Question: I've been trying to build out an HTML/CSS structure that would produce something like the image I have attached. I'm looking to develop a container that houses a variable number of inline-elements with only one of those elements filling what the other inline elements don't.
I've seen a few solutions floating around but they always seem to deal with fixed-width elements then the one that fills the remaining space is set to 99%. I've asked this question before (and just now removed the post) and I hope this post better explains what I want to do. I'm really looking for a no JavaScript fix so I can apply this anywhere without having to luge code around with me as well.

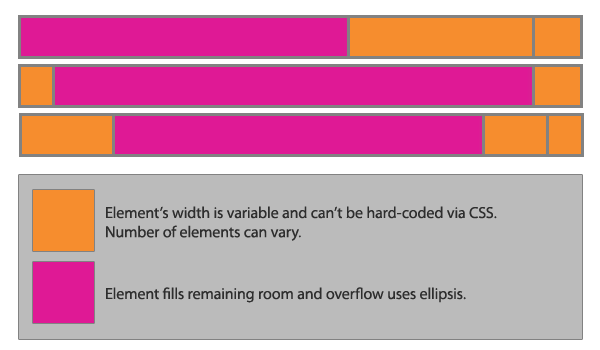
Answer: I think this is what you're looking for:
<URL>
The 0's are there to represent varied widths.
'''
<ul>
<li>
<div class="float-left">000</div>
<div class="float-right"><PHONE></div>
<div class="float-right">0</div>
<div class="fill-the-void">
<span>Lorem ipsum lkasdgj dlagkjas dglkajsd glaskdjgasdgk lksadgjalskdgj lkj</span>
</div>
</li>
<li>
<div class="float-left"><PHONE></div>
<div class="float-right">000</div>
<div class="float-right">00000</div>
<div class="fill-the-void">
<span>Lorem ipsum lkasdgj dlagkjas dglkajsd glaskdjgasdgk lksadgjalskdgj lkj</span>
</div>
</li>
<li>
<div class="float-left">0</div>
<div class="float-right"><PHONE></div>
<div class="float-right">0</div>
<div class="fill-the-void">
<span>Lorem ipsum lkasdgj dlagkjas dglkajsd glaskdjgasdgk lksadgjalskdgj lkj</span>
</div>
</li>
'''
'''
ul { list-style:none; margin:0; padding:0; }
li { height:20px; margin:0 0 10px; padding:0; overflow:hidden; }
li div { height:20px; background:#fff; }
.float-left { background:#f93; float:left; margin-right:5px; }
.float-right { background:#f93; float:right; margin-left:5px; }
.fill-the-void { text-overflow:ellipsis; overflow:hidden; white-space:nowrap; }
.fill-the-void span { background:#f3c; }
'''